Field crop: maize
Growth stage: 1
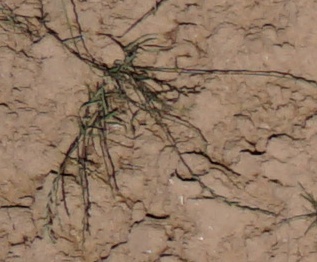
Species: lolium